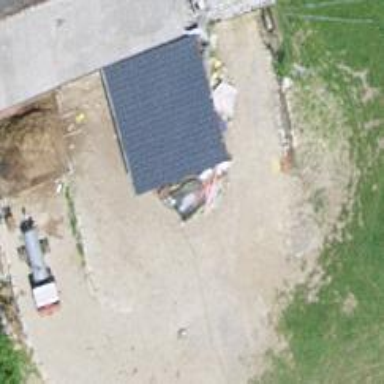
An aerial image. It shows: View of roof of building.